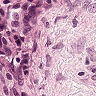
Metastatic tissue present: yes